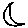
Label: moon